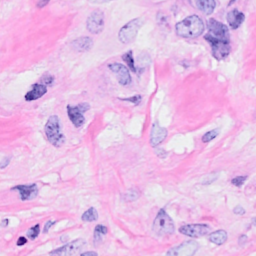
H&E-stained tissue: Breast